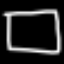
Label: square